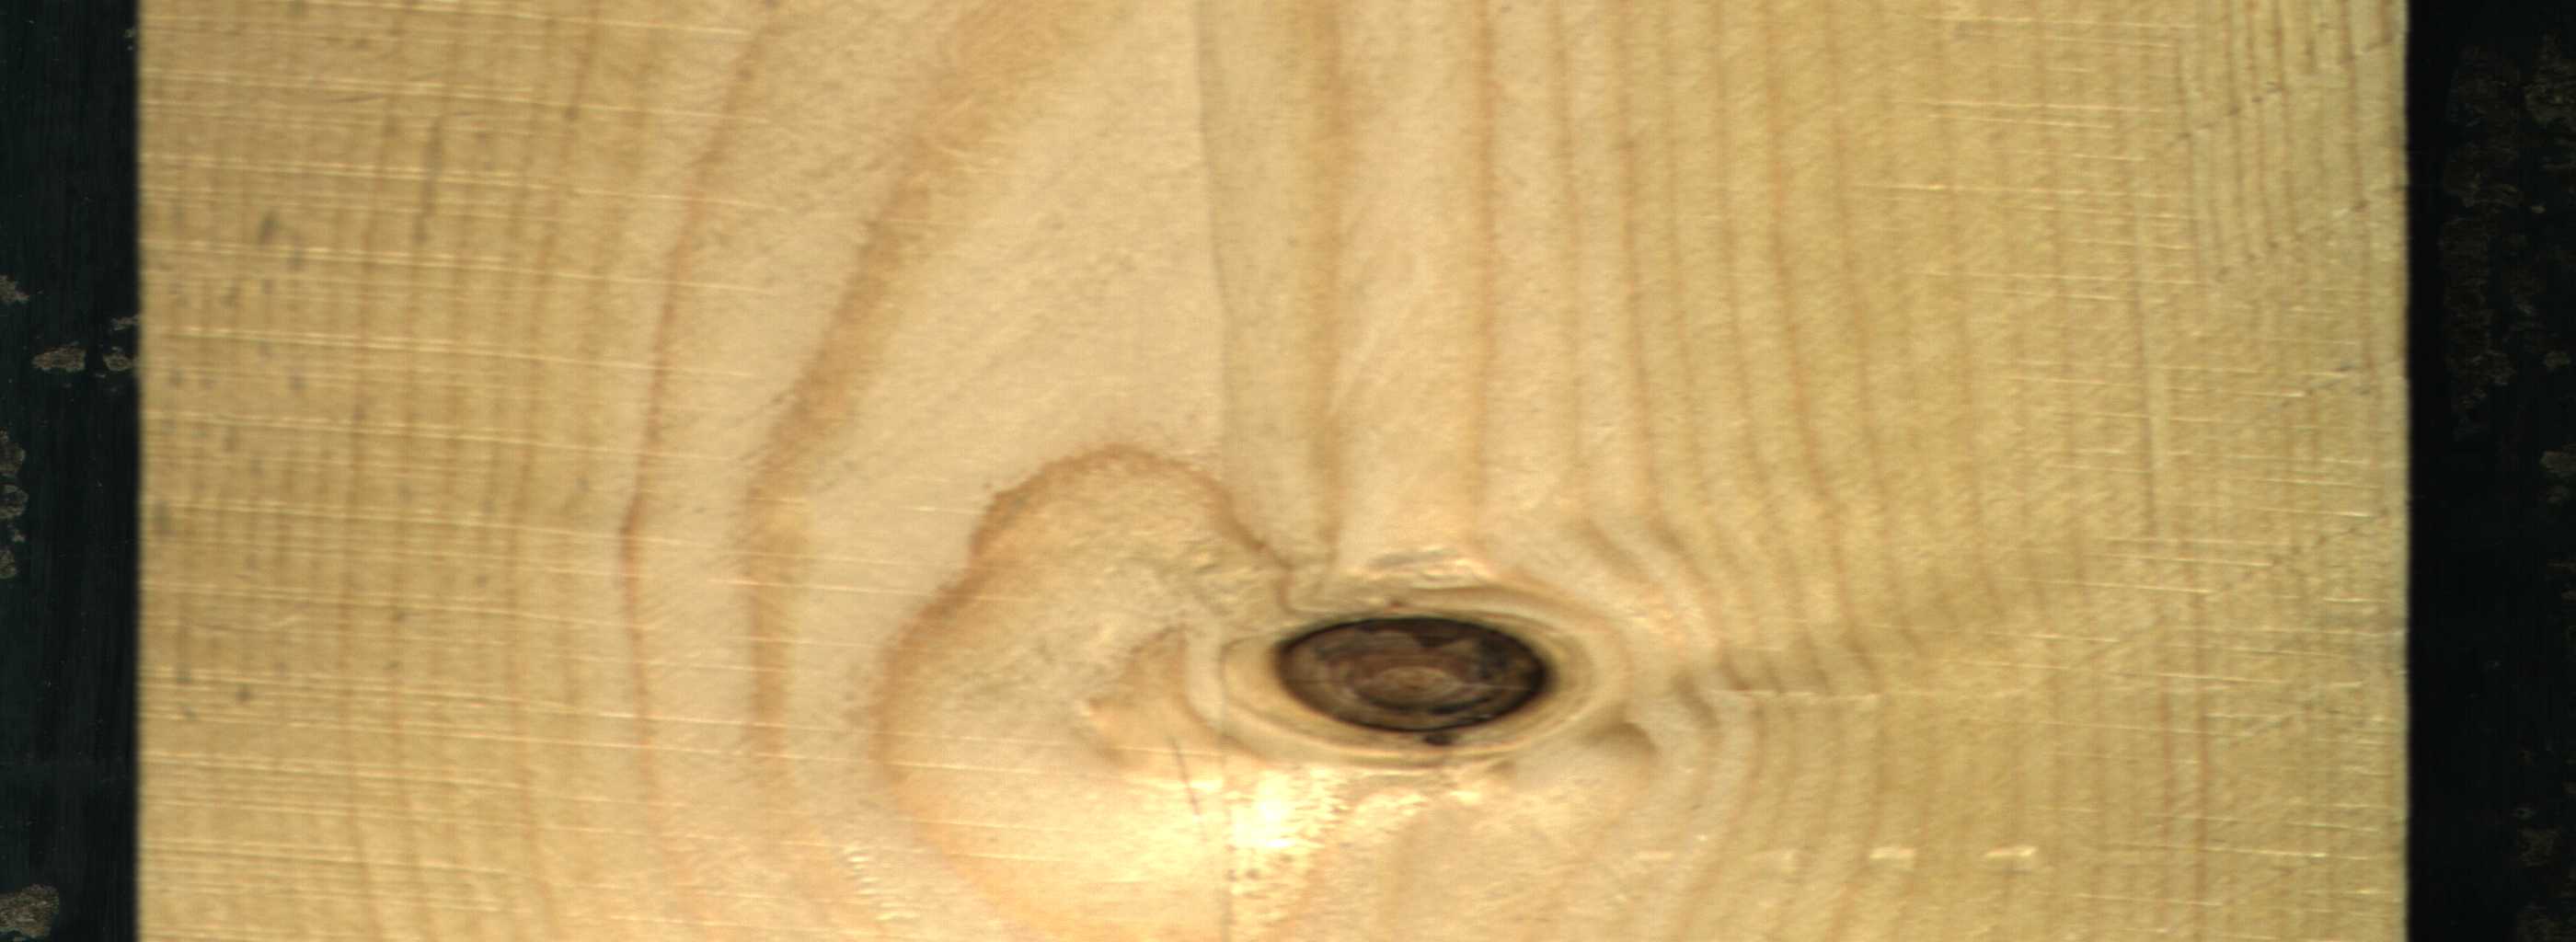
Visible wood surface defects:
Dead_Knot